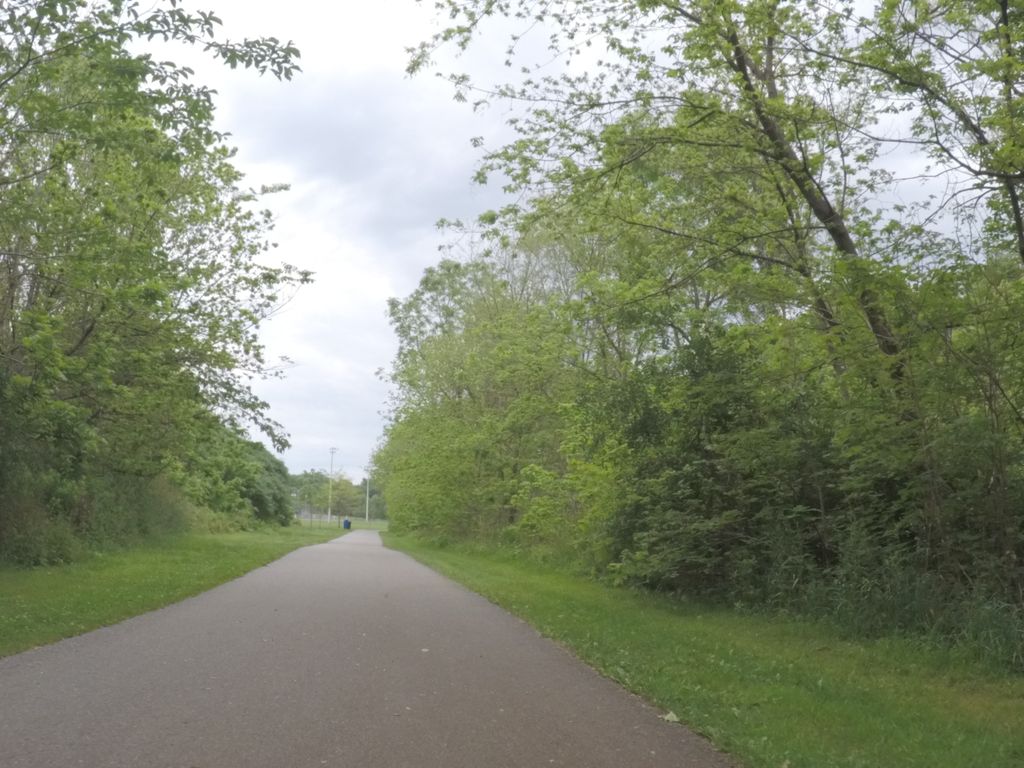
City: toronto